Interaction volume radius: 5 \u00c5
Interaction volume height: 15 \u00c5
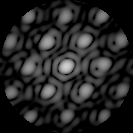
Disorder parameter: 0.2208